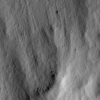
Atmospheric dust classification: not_dusty